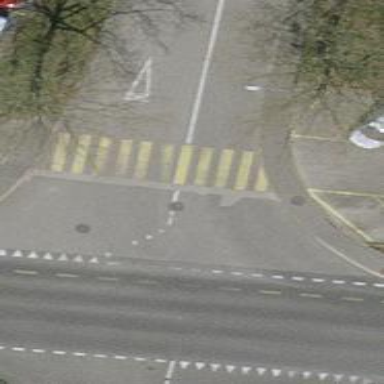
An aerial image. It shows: Marked road crossing.